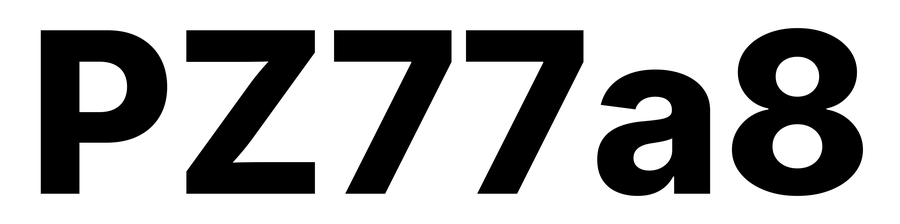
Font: Inter_ExtraBold